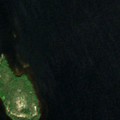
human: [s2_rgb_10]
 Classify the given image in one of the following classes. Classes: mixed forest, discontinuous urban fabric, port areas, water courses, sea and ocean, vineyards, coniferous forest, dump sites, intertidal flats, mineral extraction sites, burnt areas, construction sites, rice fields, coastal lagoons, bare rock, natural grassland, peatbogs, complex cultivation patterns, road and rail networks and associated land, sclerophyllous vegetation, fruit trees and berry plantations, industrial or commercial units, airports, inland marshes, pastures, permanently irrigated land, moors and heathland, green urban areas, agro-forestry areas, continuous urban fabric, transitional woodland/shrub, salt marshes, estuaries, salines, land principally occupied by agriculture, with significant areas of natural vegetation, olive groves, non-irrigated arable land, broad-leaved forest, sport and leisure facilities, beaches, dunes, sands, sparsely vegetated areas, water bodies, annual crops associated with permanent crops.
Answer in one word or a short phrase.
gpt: mixed forest, water bodies